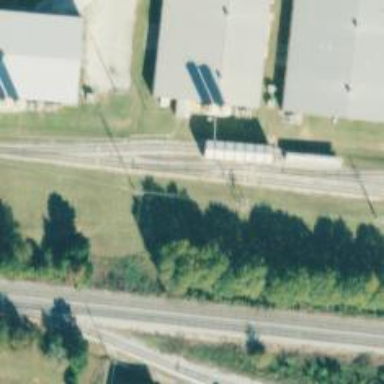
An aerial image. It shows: Railway spur service.